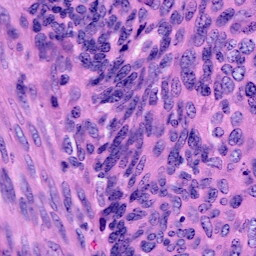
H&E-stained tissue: Cervix